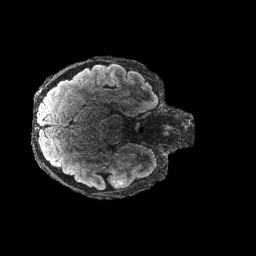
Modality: FLAIR
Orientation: axial
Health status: ill
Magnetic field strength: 3 T